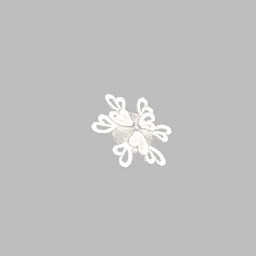
Label: lighting